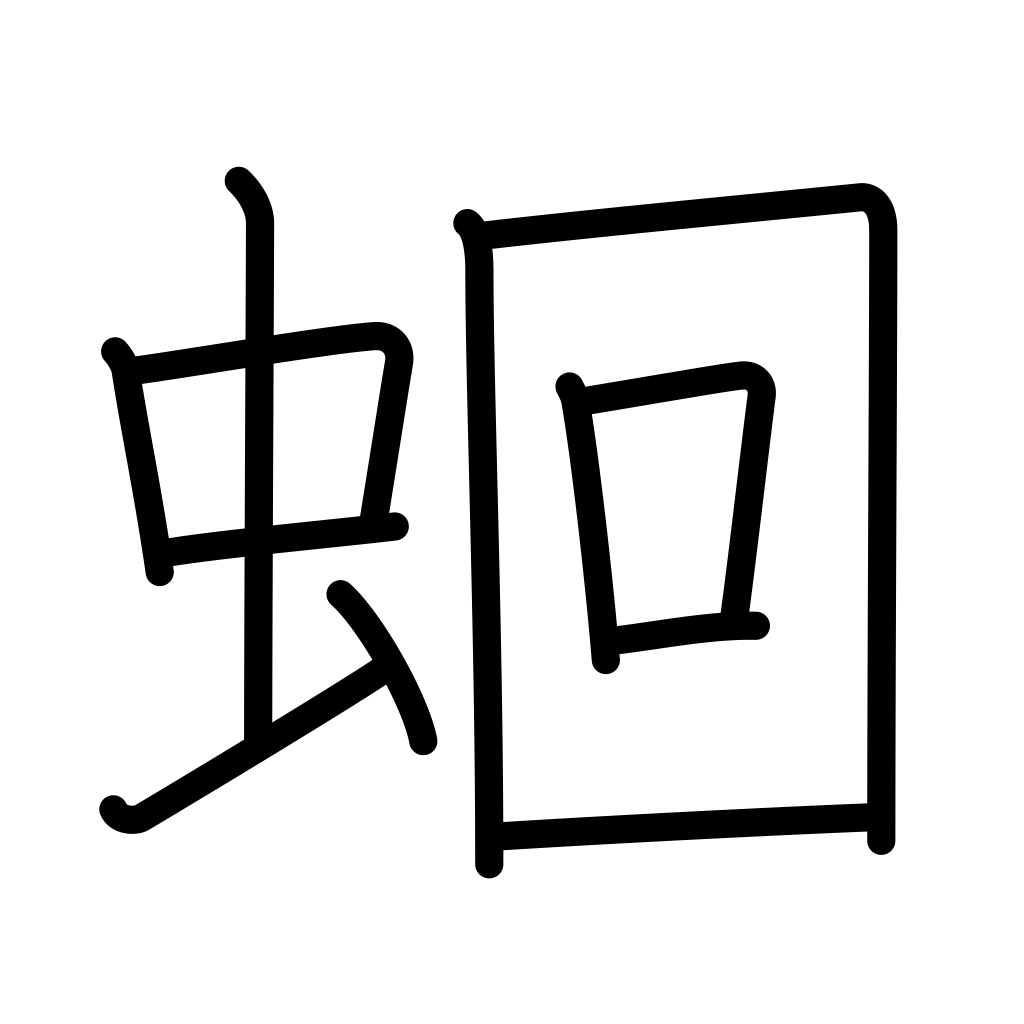
Meaning: intestinal worms